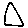
Label: triangle